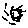
Label: sun